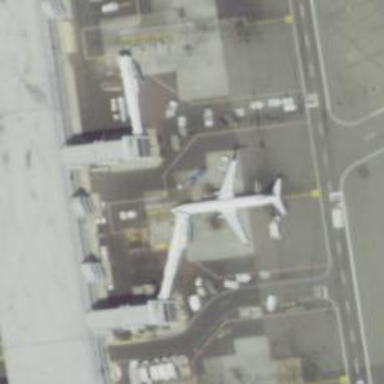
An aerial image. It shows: Airport gate.